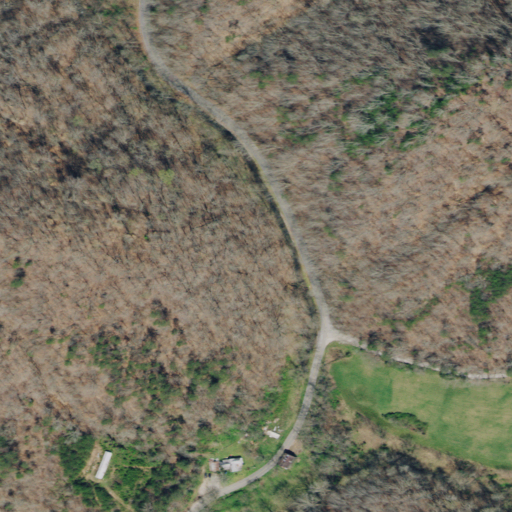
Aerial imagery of gap in Tennessee named Butcher Gap containing deciduous forest, open development, pasture, mixed forest, and low intensity development